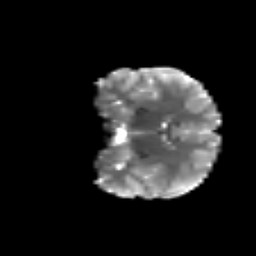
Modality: T2w
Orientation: coronal
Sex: male
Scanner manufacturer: siemens
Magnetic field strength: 3 T
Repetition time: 5 s
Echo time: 0.071 s